Question: Is it possible to create a table for data with overlapping values within the same column?
I would prefer a pivot table where I could slice the data instead of Venn Diagram.

Data
'''
1. Red / Material 1
2. Red / Material 2
3. Red / Material 3
4. Red / Material 4
5. Red / Material 5
6. Blue / Material 1
7. Blue / Material 6
8. Blue / Material 7
9. Blue / Material 8
10. Blue / Material 9
11. Blue / Material 10
12. Blue / Material 11
13. Blue / Material 12
14. Green / Material 1
15. Green / Material 2
16. Green / Material 6
17. Green / Material 7
18. Green / Material 8
19. Green / Material 13
20. Green / Material 14
'''
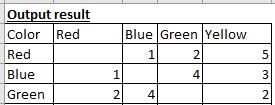
Answer: First, create a table that has combinations of colors like this:
'''
Color Color2
-------------
Red Red
Red Blue
Red Green
Blue Red
Blue Blue
Blue Green
Green Red
Green Blue
Green Green
'''
One way to do this is to created a calculated 'Colors' table like this:
'''
Colors = CROSSJOIN(SELECTCOLUMNS(VALUES(Data[Color]), "Color", Data[Color]),
SELECTCOLUMNS(VALUES(Data[Color]), "Color2", Data[Color]))
'''
Now we can create a calculated column on this table that counts the intersecting values:
'''
Count =
VAR Materials1 = CALCULATETABLE(VALUES(Data[Material]),
Data[Color] = EARLIER(Colors[Color]))
VAR Materials2 = CALCULATETABLE(VALUES(Data[Material]),
Data[Color] = EARLIER(Colors[Color2]))
RETURN IF(Colors[Color] = Colors[Color2], BLANK(),
COUNTROWS(INTERSECT(Materials1, Materials2)))
'''
Now you can set them up in a matrix visual with 'Color' on the Rows and 'Color2' on the Columns and 'Count' in the Values box.
<URL>